Question: The data in firebase is like the following

I want to get the data tagged as userId as list or an array.
my method is:
'''
public static void writePostToFriends(final String userId, final String userName, final String title, final String body, final String authorPhoto){
DatabaseReference mpostRef = FirebaseDatabase.getInstance().getReference().child("social/user/"+userId+"/friends");
mpostRef.addValueEventListener(new ValueEventListener() {
@Override
public void onDataChange(DataSnapshot dataSnapshot) {
GenericTypeIndicator<List<Friends>> t = new GenericTypeIndicator<List<Friends>>() {};
List<Friends> mFriends = dataSnapshot.getValue(t);
long j = mFriends.size();
for (long i = 0; i == j; i++){
Friends mReadFriends = dataSnapshot.getValue(Friends.class);
String getUid = mReadFriends.userID;
writeNewPost(getUid, userId, userName, title, body, authorPhoto);
}
}
@Override
public void onCancelled(DatabaseError databaseError) {
}
});
}
'''
but when it try to read it gives this error -
> Process: com.evolutionstudios.atmiyo, PID: 19506
com.google.firebase.database.DatabaseException: Expected a List while deserializing, but got a class java.util.HashMap
at com.google.android.gms.internal.zzanp.zza(Unknown Source)
at com.google.android.gms.internal.zzanp.zza(Unknown Source)
at com.google.android.gms.internal.zzanp.zza(Unknown Source)
at com.google.firebase.database.DataSnapshot.getValue(Unknown Source)
at com.evolutionstudios.atmiyo.Utils.NotificationHelper$1.onDataChange(NotificationHelper.java:40)
at com.google.android.gms.internal.zzakg.zza(Unknown Source)
at com.google.android.gms.internal.zzalg.zzcxk(Unknown Source)
at com.google.android.gms.internal.zzalj$1.run(Unknown Source)
at android.os.Handler.handleCallback(Handler.java:739)
at android.os.Handler.dispatchMessage(Handler.java:95)
at android.os.Looper.loop(Looper.java:148)
can anyone help me to figure out how to get the userID in the data as array or as a list?
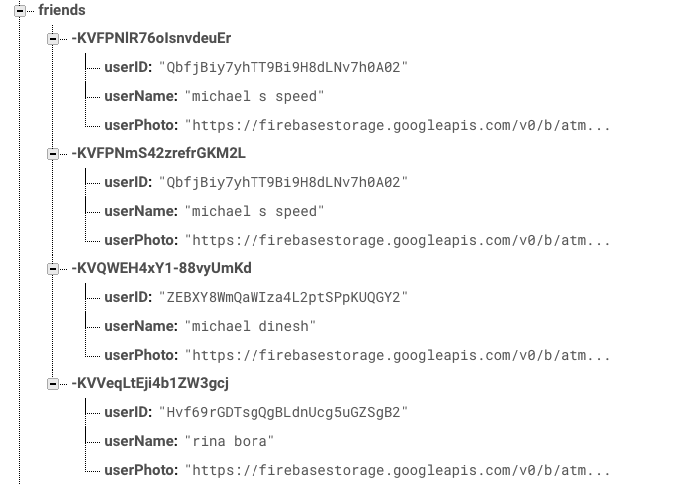
Answer: The error message contains the gist of it:
> Expected a List while deserializing, but got a class java.util.HashMap
If you look at your database, you see a collection of keys+values. In Java that translates to a 'Map' and not to a 'List'.
If you're only interested in the values, you need to handle the conversion from the 'Map' to the 'List' in your code:
'''
public void onDataChange(DataSnapshot dataSnapshot) {
GenericTypeIndicator<Map<String, Friends>> t = new GenericTypeIndicator<Map<String, Friends>>() {};
Map<String, Friends> map = dataSnapshot.getValue(t);
// get the values from map.values();
'''
Or simpler:
'''
public void onDataChange(DataSnapshot dataSnapshot) {
List<Friends> list = new ArrayList<Friends>();
for (DataSnapshot child: dataSnapshot.getChildren()) {
list.add(child.getValue(Friends.class));
}
}
'''